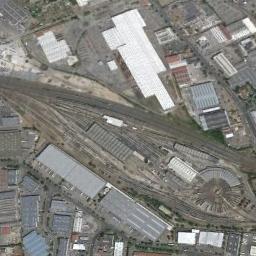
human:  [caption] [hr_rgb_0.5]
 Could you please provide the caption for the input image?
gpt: The railway station has lots of railways and some buildings and lots of other buildings are next to the railway station .

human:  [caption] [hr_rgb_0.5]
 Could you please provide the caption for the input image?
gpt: The railway station is next to some buildings .

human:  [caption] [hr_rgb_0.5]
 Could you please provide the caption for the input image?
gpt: There are many buildings of different shapes beside the railway station .

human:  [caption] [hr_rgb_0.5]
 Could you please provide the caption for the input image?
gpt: There is a fully equipped railway station in the city .

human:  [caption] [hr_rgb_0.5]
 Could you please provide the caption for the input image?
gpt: There are many buildings around the railway station .